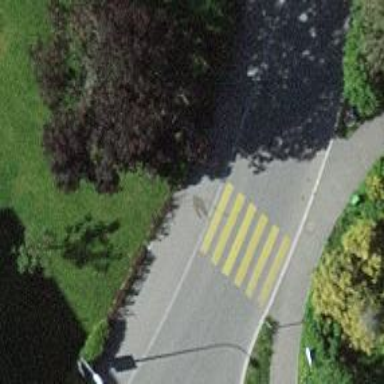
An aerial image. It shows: Zebra crossing on the road.